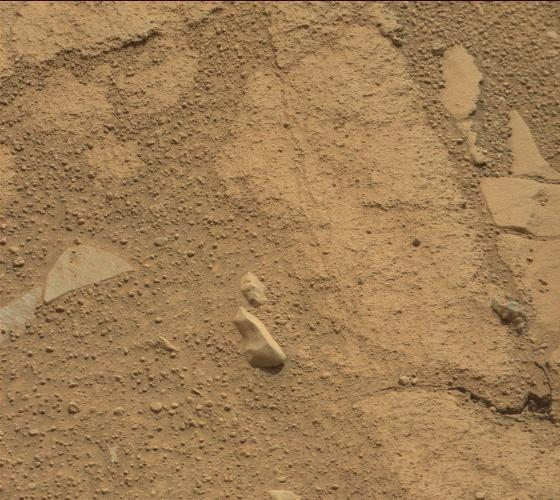
Terrain classes present: Bedrock, Gravel / Sand / Soil, Rock